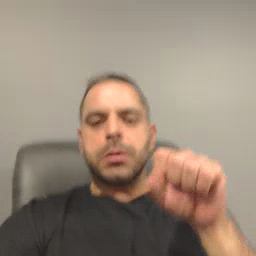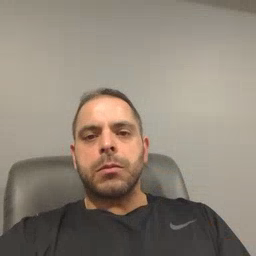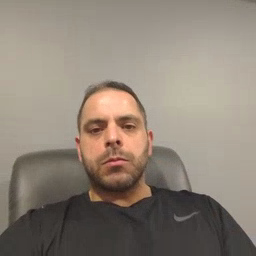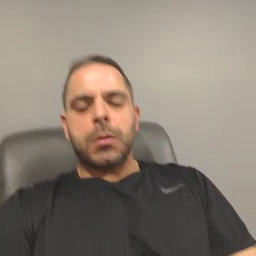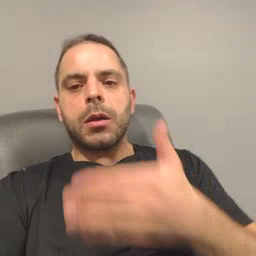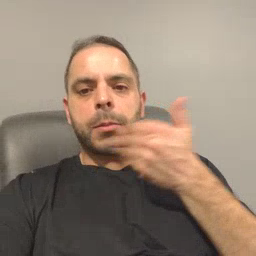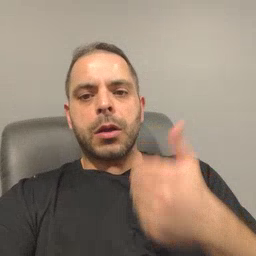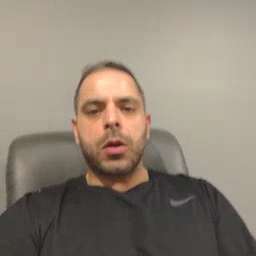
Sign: better